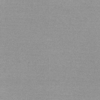
Label: dusty